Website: lowes
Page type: customer-info-address
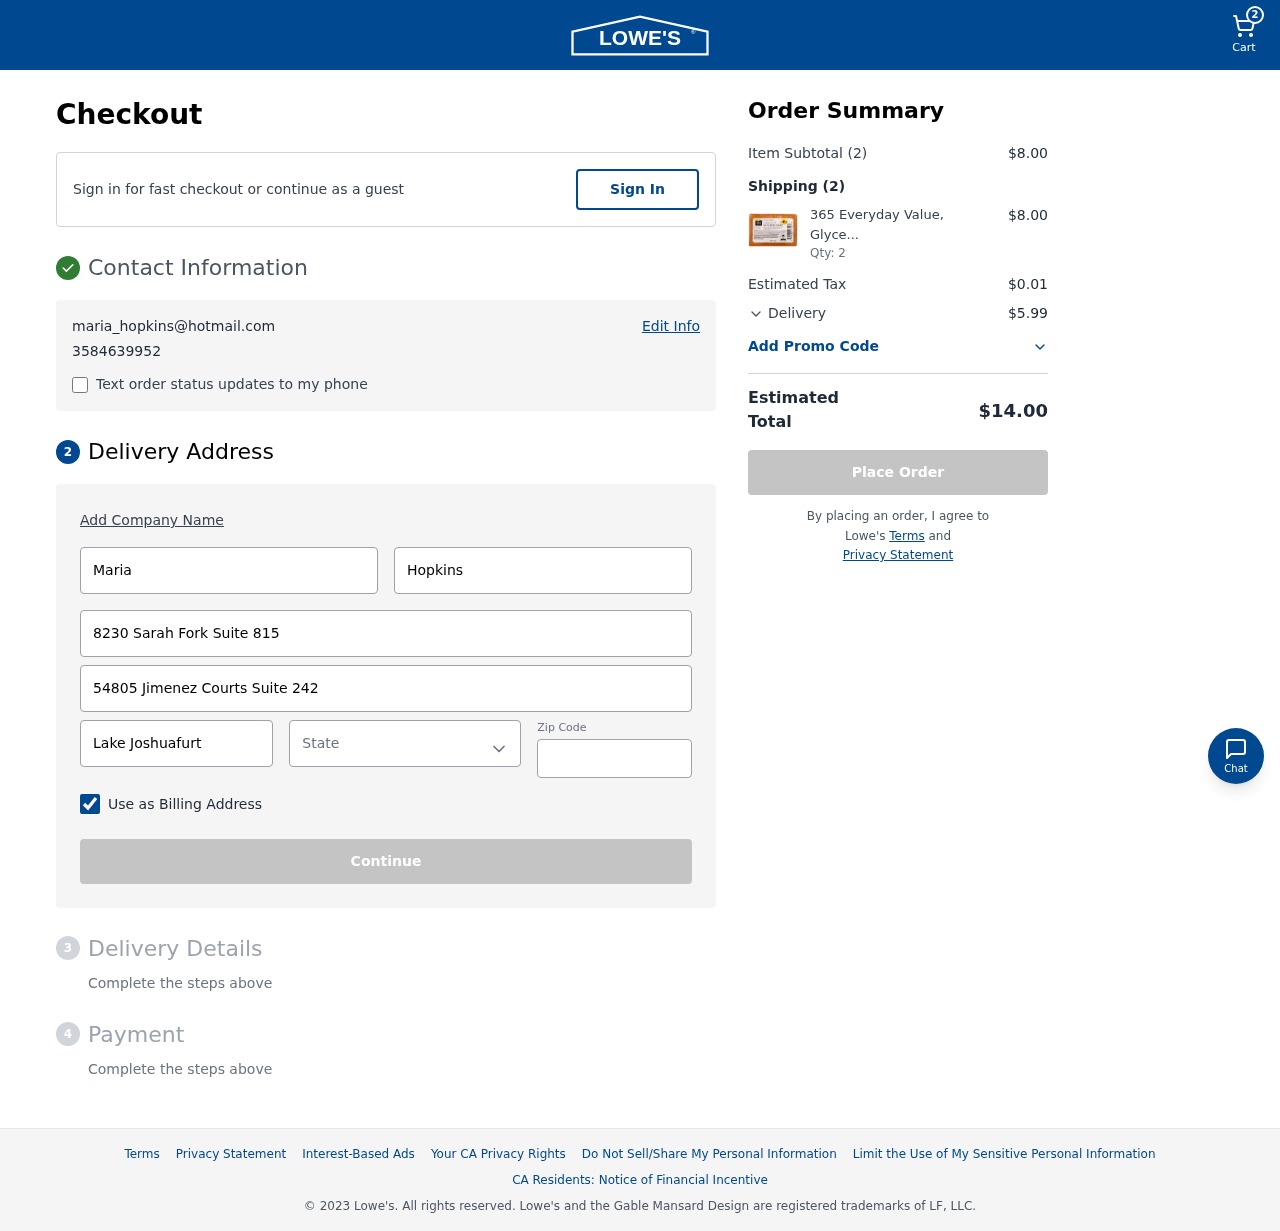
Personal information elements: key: PII_CITY
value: Lake Joshuafurt
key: PII_EMAIL
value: maria_hopkins@hotmail.com
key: PII_FIRSTNAME
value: Maria
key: PII_LASTNAME
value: Hopkins
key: PII_PHONE
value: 3584639952
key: PII_POSTCODE
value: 41002
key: PII_STATE
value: Arizona
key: PII_STREET
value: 8230 Sarah Fork Suite 815
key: PII_STREET2
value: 54805 Jimenez Courts Suite 242
Product elements: key: PRODUCT1_NAME
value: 365 Everyday Value, Glycerin Soap, Vitamin E, 4 oz
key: PRODUCT1_QUANTITY
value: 2
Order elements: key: ORDER_NUM_ITEMS
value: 2
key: ORDER_SUBTOTAL
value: $8.00
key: ORDER_NUM_ITEMS2
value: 2
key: ORDER_SUBTOTAL2
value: $8.00
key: ORDER_TAX
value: $0.01
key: ORDER_SHIPPING_COST
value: $5.99
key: ORDER_TOTAL
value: $14.00